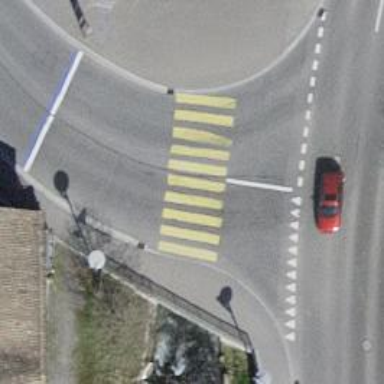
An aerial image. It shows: Footway with zebra crossing.